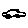
Label: car